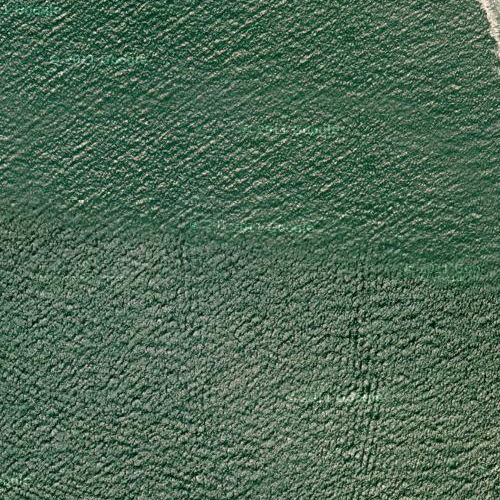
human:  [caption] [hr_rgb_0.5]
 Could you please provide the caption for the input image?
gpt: This is a part of deep green sparkling sea .

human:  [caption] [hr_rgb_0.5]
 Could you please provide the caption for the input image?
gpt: A part of deep green shining ocean .

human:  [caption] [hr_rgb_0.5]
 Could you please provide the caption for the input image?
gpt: A part of ocean with deep green waters .

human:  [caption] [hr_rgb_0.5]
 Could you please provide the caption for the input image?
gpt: This is a part of deep green sparkling sea .

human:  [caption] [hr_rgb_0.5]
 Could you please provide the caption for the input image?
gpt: This is a part of deep shining ocean .